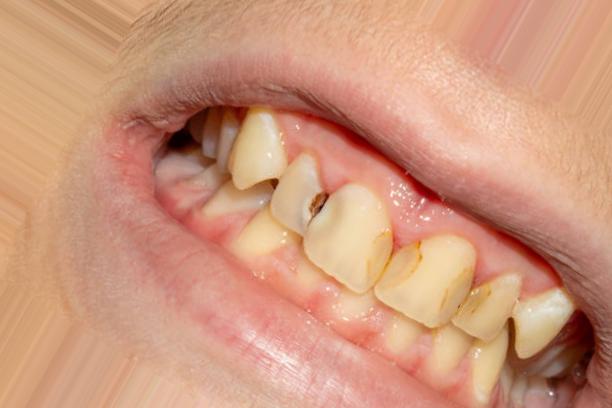
Condition: Caries